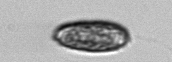
Label: Pseudochattonella_farcimen